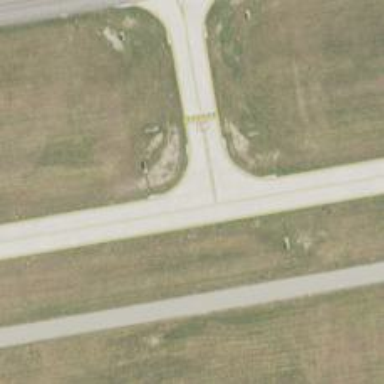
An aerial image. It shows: View of taxiway at the airport.